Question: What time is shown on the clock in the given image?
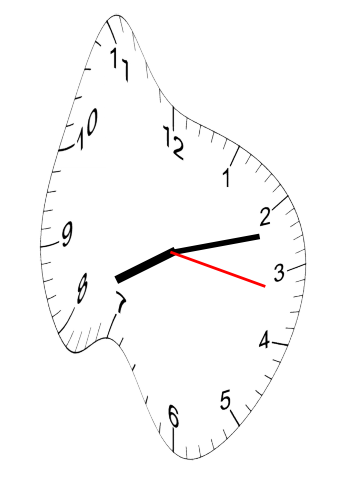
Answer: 08:12:17